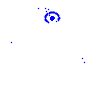
Particle: electron